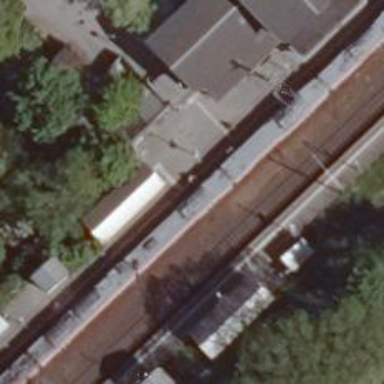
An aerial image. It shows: Close-up of railway platform edge.